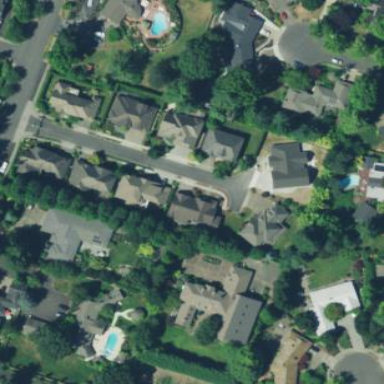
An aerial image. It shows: Rural residential area.